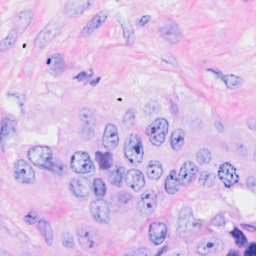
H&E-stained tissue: Breast